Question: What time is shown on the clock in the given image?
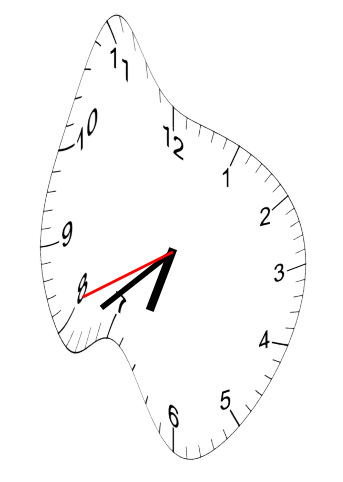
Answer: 06:38:41